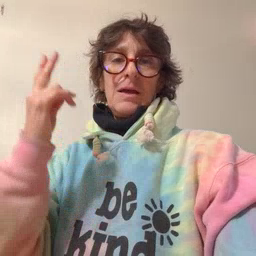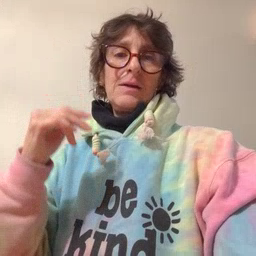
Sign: high